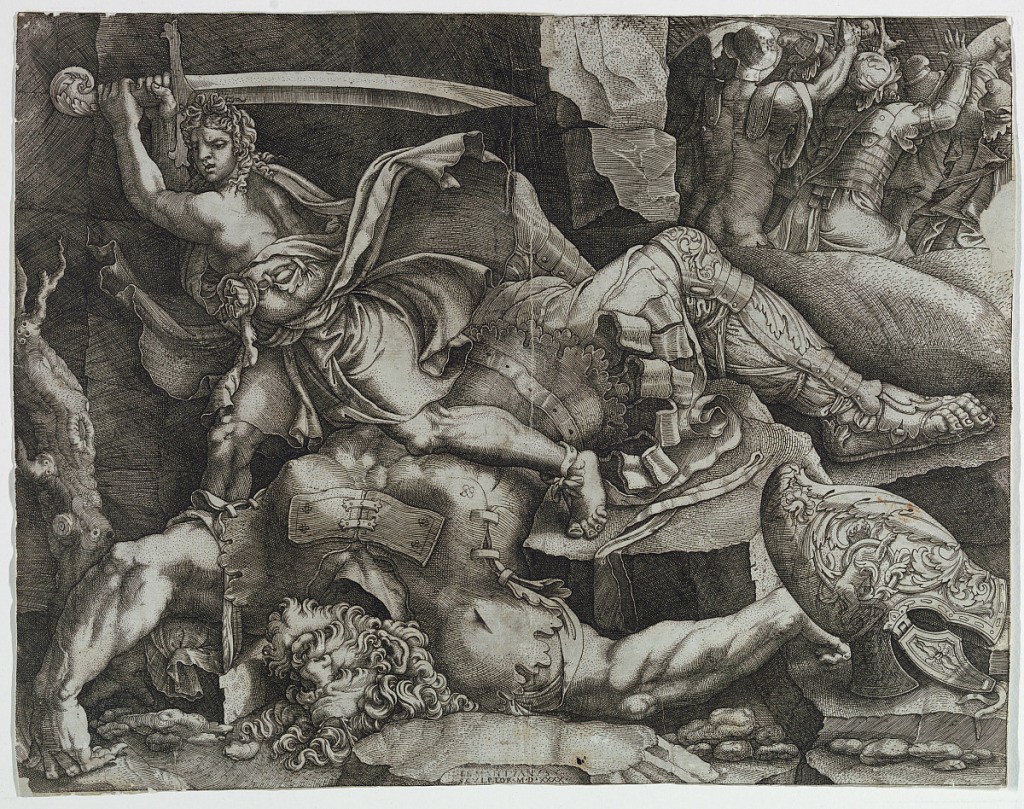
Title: David Cutting off the Head of Goliath
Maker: Giulio Romano, Italian, 1499–1546
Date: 1540
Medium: Engraving on paper
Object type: Print
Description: David cutting of the head of Goliath.